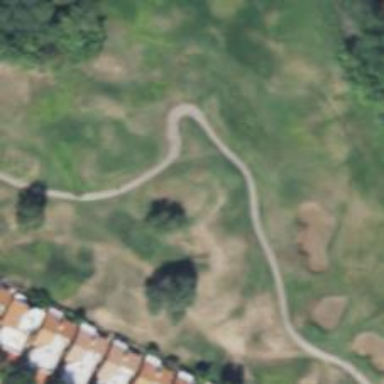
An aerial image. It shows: Grassy area designated as golf tee.